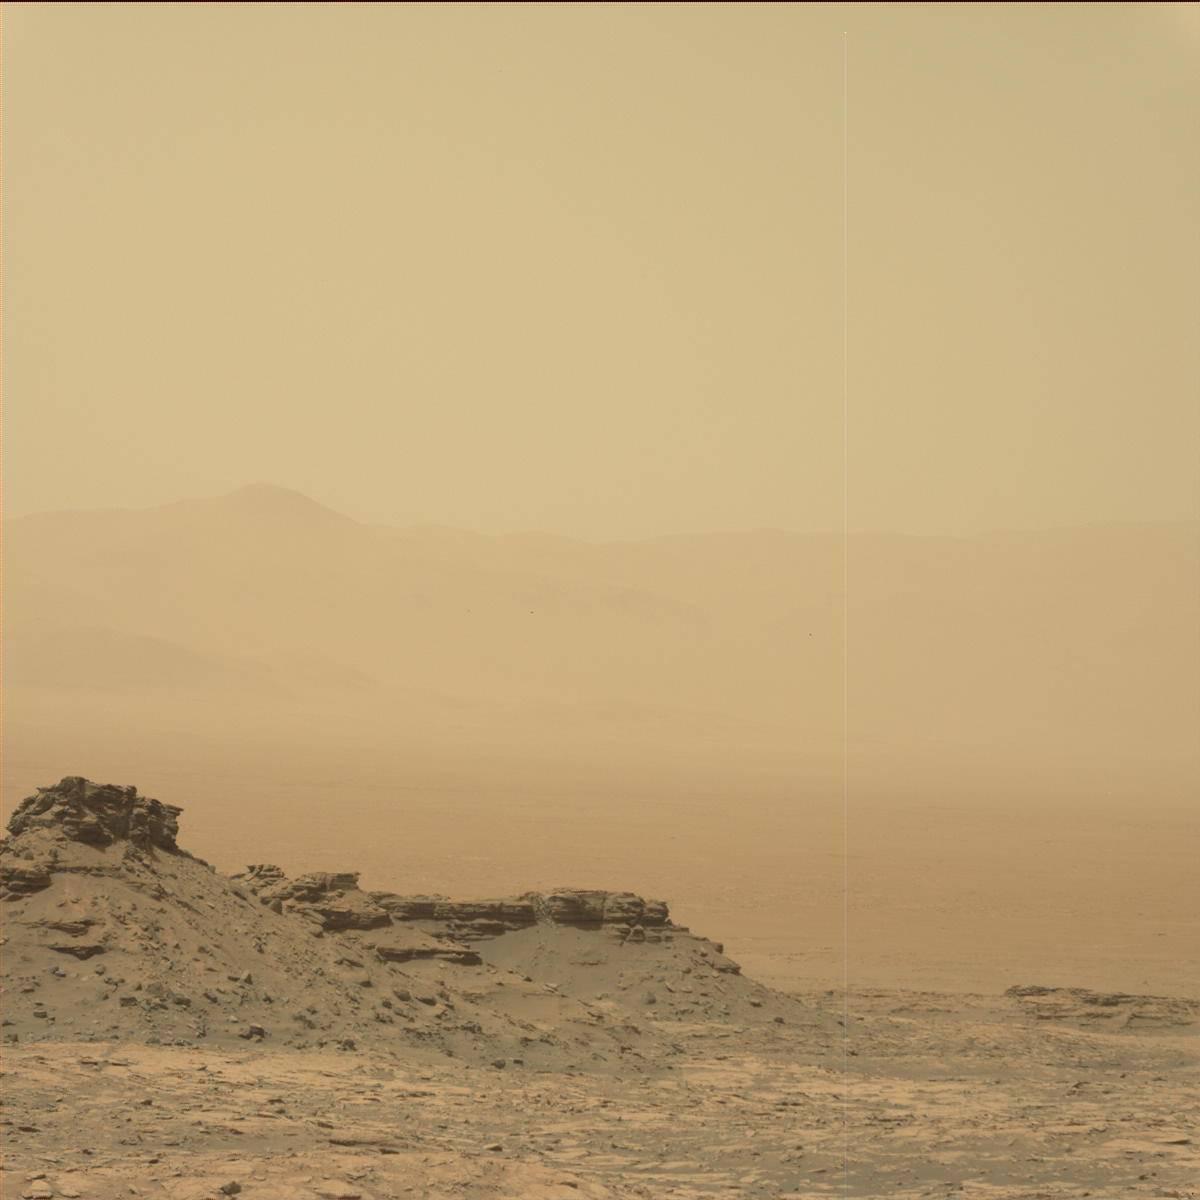
Terrain classes present: Bedrock, Ridge, Sand / Soil, Sky